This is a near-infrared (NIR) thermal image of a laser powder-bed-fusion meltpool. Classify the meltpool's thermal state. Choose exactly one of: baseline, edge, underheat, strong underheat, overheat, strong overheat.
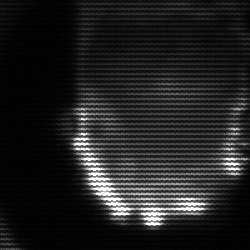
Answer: baseline